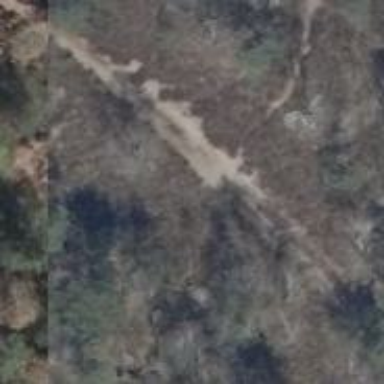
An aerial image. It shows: Sandy track road with grade 4 track type.